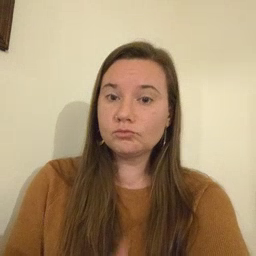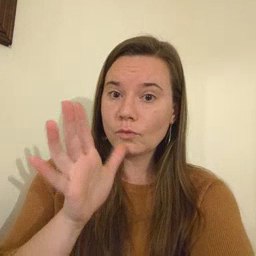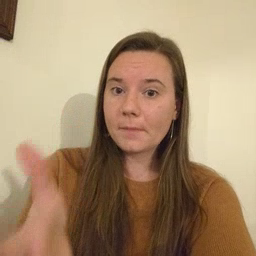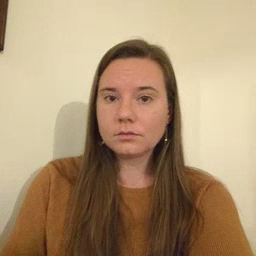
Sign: grandma